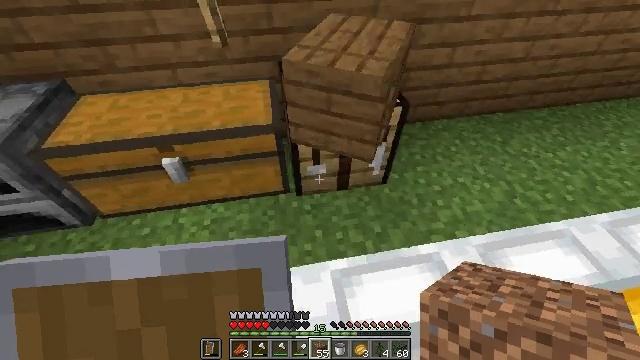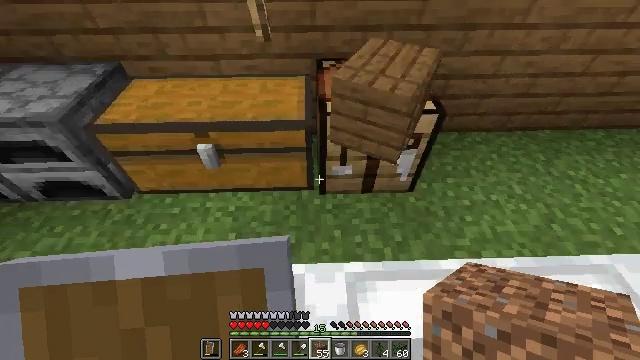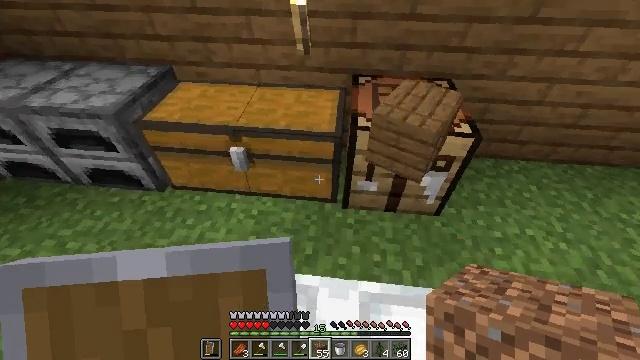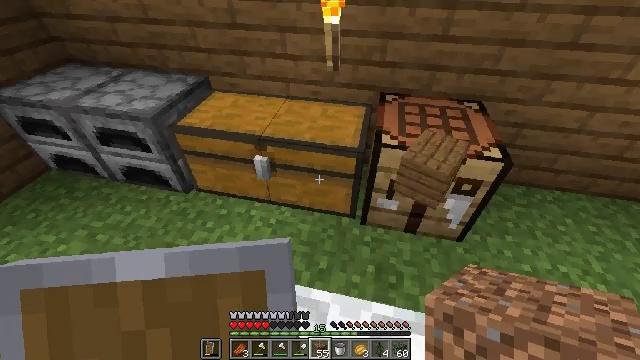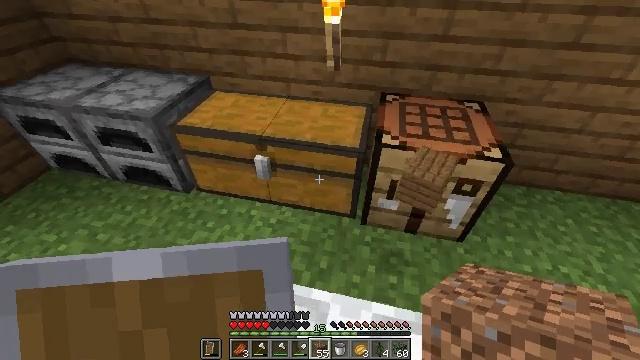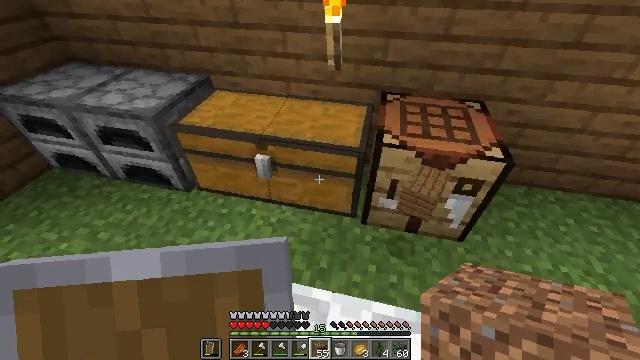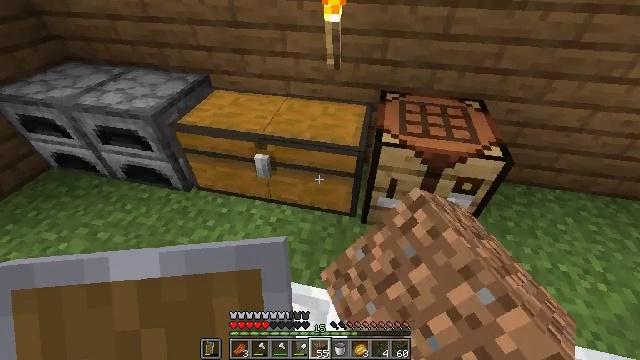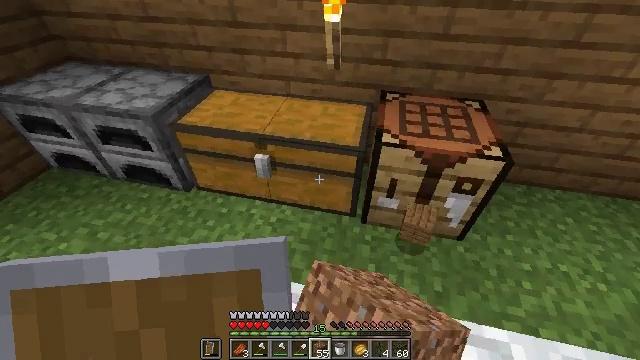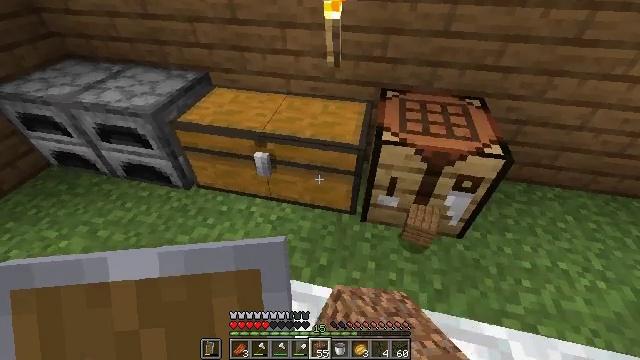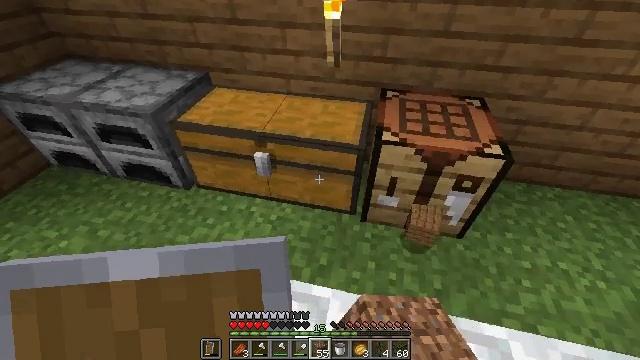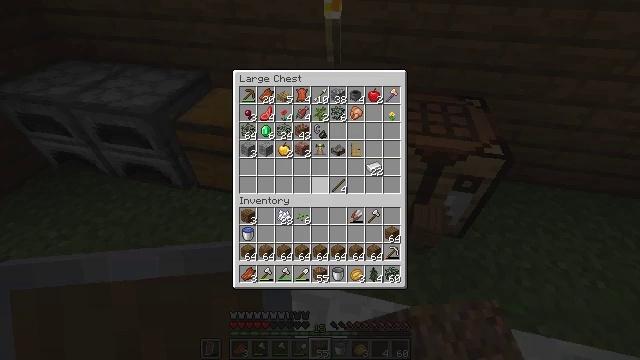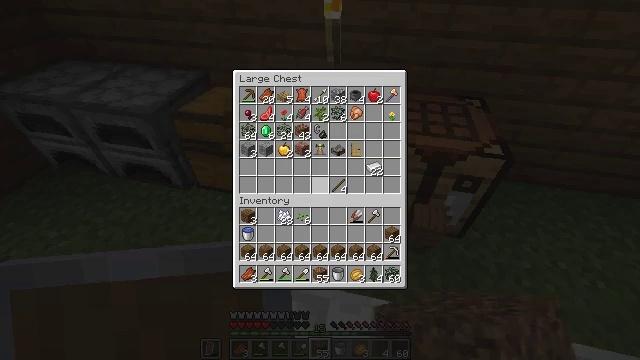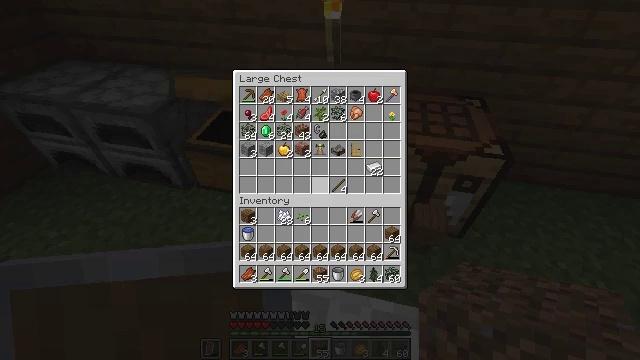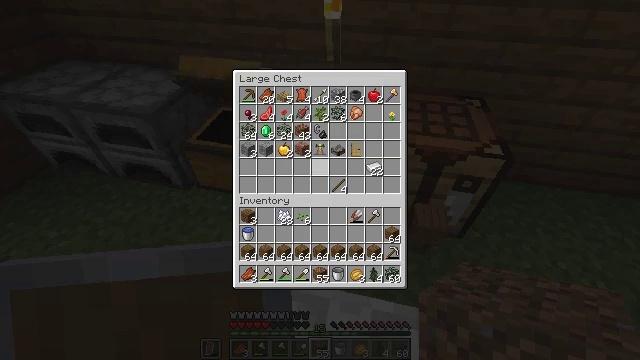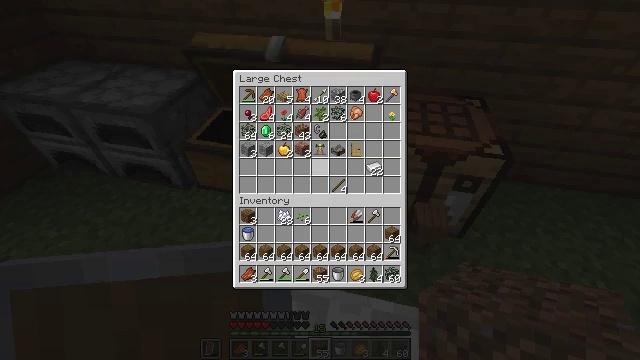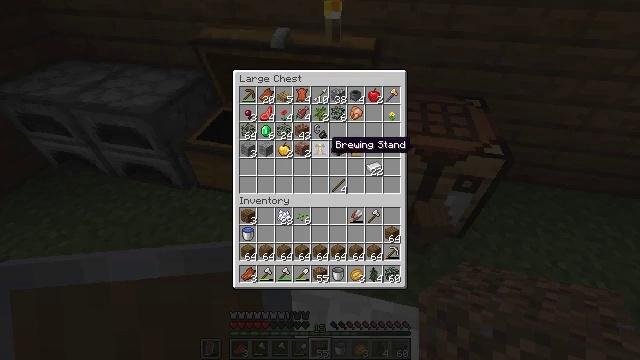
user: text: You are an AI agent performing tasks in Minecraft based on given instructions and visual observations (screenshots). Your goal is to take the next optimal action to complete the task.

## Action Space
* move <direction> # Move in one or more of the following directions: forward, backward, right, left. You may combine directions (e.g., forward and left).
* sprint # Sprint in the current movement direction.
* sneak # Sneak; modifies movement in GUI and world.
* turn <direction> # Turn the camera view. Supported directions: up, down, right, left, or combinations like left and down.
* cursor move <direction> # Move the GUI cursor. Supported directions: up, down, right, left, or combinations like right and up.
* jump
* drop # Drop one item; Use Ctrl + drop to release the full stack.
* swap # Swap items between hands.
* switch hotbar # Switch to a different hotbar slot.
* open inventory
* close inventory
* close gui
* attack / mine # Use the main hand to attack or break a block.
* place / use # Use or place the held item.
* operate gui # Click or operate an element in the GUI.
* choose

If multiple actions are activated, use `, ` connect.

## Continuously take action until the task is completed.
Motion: motion action
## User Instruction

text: Produce a smithing table through crafting.
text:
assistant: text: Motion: turn left
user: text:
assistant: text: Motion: turn left and up
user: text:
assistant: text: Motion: turn left and up
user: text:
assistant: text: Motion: no_op
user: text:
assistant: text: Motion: use / place
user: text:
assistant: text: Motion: use / place
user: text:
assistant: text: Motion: use / place
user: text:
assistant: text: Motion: no_op
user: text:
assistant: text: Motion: no_op
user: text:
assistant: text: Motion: open gui
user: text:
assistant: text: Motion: no_op
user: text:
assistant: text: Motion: no_op
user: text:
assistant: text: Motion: no_op
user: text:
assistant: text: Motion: cursor move up
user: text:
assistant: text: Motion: cursor move up
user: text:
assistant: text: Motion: no_op
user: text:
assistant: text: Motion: sneak, cursor move right
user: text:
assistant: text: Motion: sneak, cursor move right and down
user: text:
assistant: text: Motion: sneak
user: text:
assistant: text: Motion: sneak
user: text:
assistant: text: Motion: sneak, cursor move right
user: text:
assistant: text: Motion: sneak
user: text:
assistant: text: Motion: sneak
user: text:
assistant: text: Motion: sneak
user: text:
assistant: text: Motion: sneak, operate gui
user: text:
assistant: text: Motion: sneak, operate gui
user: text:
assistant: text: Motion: sneak
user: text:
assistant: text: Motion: sneak
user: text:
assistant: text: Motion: sneak, cursor move right and down
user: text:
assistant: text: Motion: turn right and down, close gui